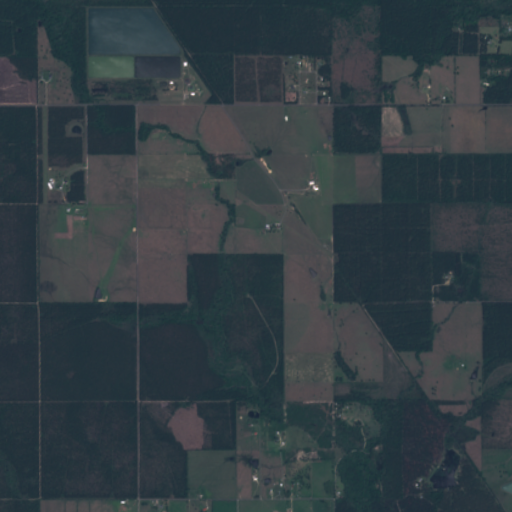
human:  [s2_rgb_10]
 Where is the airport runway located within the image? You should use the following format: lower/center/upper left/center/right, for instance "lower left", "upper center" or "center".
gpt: The airport runway is located in the center of the image.
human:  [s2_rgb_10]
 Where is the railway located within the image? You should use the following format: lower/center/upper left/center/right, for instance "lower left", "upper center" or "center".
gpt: The railway is located in the left of the image.
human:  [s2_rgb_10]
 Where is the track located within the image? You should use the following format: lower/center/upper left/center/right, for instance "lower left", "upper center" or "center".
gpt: There is no track in the image.